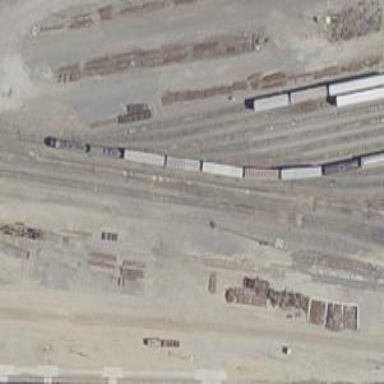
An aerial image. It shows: Railway yard in service.